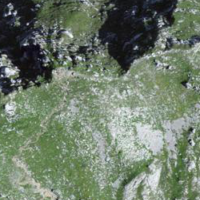
EUNIS habitat code: 50
Species observed at this site:
Corvus corone
Saxifraga paniculata
Gypaetus barbatus
Gentianella campestris
Sylvia atricapilla
Spinus spinus
Poecile palustris
Erithacus rubecula
Dryocopus martius
Phoenicurus ochruros
Certhia familiaris
Corvus corax
Periparus ater
Cyanistes caeruleus
Lophophanes cristatus
Dryas octopetala
Sturnus vulgaris
Troglodytes troglodytes
Pyrrhula pyrrhula
Monticola saxatilis
Chloris chloris
Corvus frugilegus
Passer domesticus
Turdus merula
Tachymarptis melba
Saxicola rubetra
Aegypius monachus
Hirundo rustica
Milvus milvus
Turdus pilaris
Pyrrhocorax graculus
Aquila chrysaetos
Motacilla alba
Delichon urbicum
Aster alpinus
Anthus trivialis
Turdus philomelos
Oenanthe oenanthe
Anthus spinoletta
Dendrocopos major
Prunella modularis
Turdus viscivorus
Buteo buteo
Prunella collaris
Anthus pratensis
Lagopus muta
Phylloscopus collybita
Carduelis citrinella
Alauda arvensis
Pica pica
Nucifraga caryocatactes
Falco tinnunculus
Picus viridis
Anas platyrhynchos
Linaria cannabina
Streptopelia decaocto
Lyrurus tetrix
Fringilla coelebs
Turdus torquatus
Carduelis carduelis
Columba palumbus
Parus major
Accipiter nisus